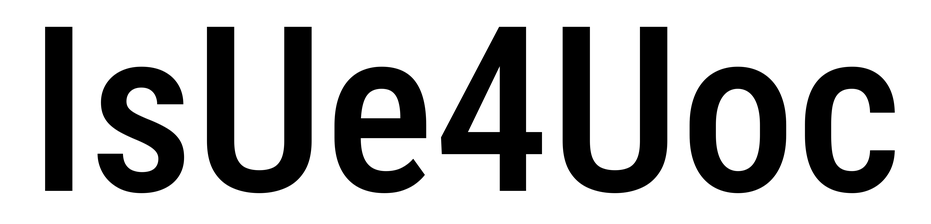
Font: Roboto_Condensed_Medium